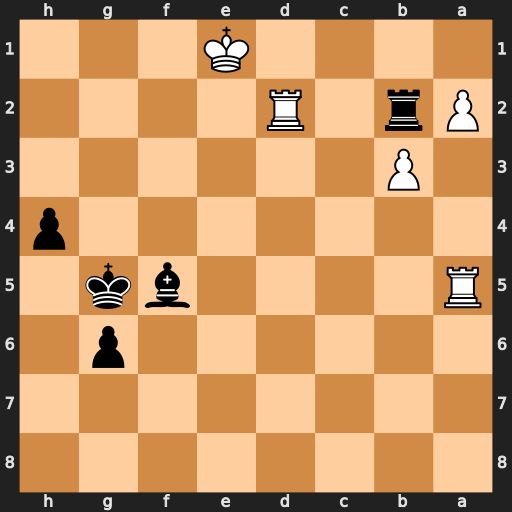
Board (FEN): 8/8/6p1/R4bk1/7p/1P6/Pr1R4/4K3
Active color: b
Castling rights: -
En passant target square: -
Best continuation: Rxd2 Kxd2 h3